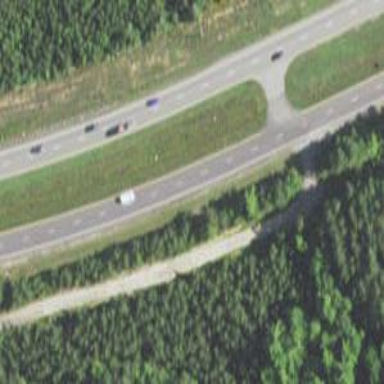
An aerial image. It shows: Trunk highway with expressway features.